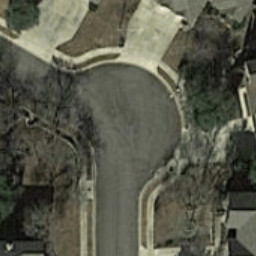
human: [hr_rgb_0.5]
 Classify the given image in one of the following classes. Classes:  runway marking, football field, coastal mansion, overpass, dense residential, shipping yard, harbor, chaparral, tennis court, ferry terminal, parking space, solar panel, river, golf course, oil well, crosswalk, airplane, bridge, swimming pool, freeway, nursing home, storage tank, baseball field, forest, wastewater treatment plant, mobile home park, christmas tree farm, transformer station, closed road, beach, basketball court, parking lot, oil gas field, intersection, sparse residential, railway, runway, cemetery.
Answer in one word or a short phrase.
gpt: closed road